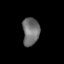
Tissue: skin
Cell type: Epithelial cells
Senescence score: 0.226
Nuclear area (px): 458
Mean DAPI intensity: 114.024